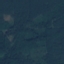
Label: Forest